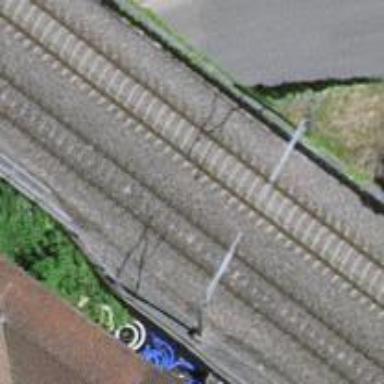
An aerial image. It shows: Single-track railway bridge with electrified contact line.